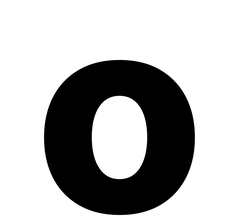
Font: Inter_ExtraBold